Field crop: maize
Growth stage: 1
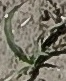
Species: sorghum